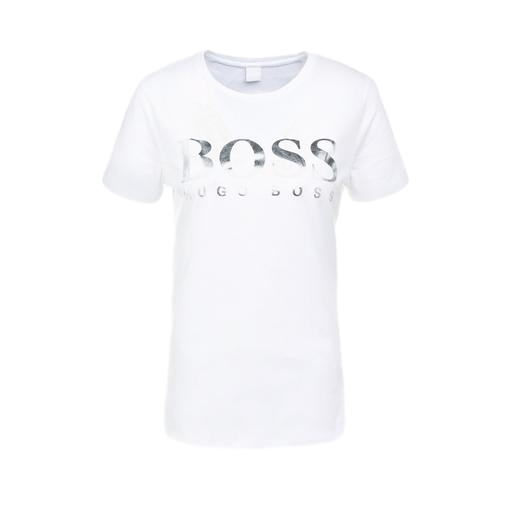
white sequined logo graphic t-shirt, white logo-print t-shirt, white logo print t-shirt, white background